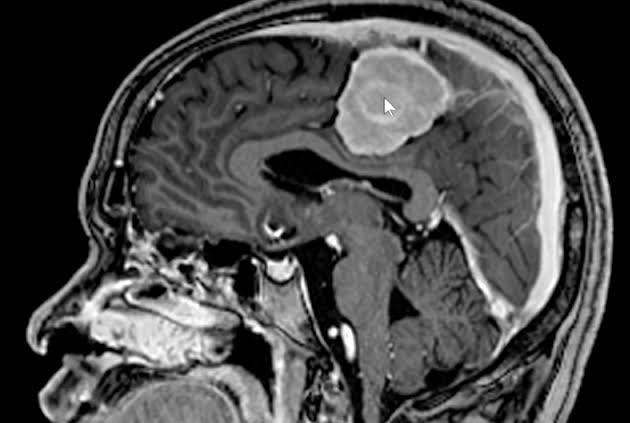
Label: meningioma